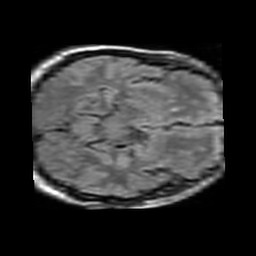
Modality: FLAIR
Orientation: axial
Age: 57
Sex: male
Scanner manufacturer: philips
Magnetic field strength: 1.5 T
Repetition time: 11 s
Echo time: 0.14 s